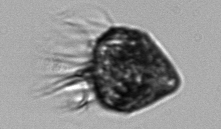
Label: Strombidium_morphotype2